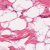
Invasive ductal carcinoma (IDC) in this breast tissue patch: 0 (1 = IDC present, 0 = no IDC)